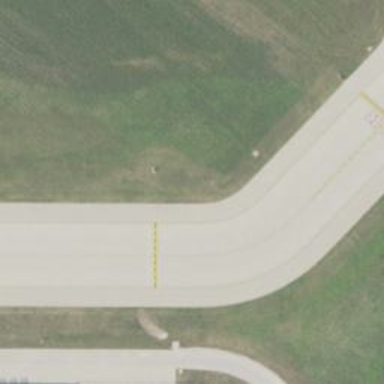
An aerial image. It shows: Taxiway at the airport with asphalt surface.